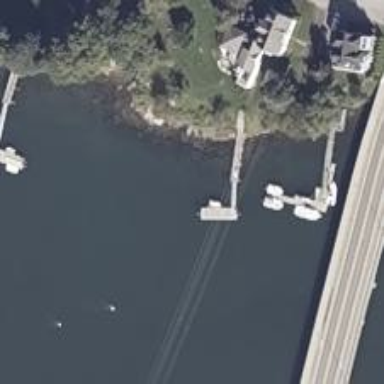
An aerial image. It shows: Man-made pier.